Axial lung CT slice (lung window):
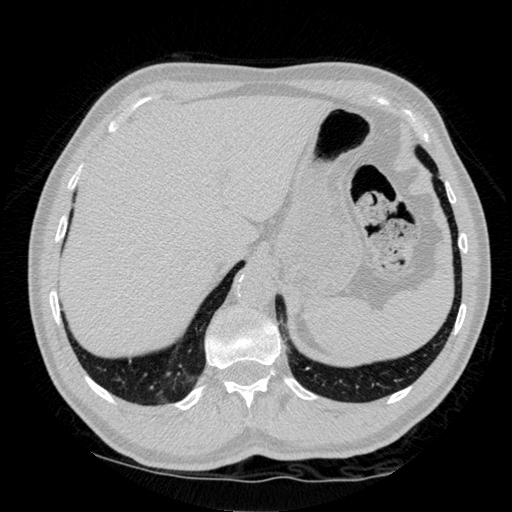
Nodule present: no